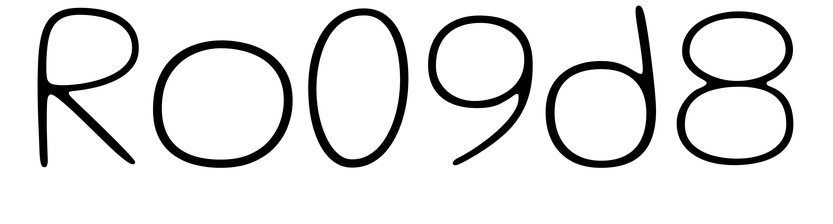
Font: Gluten_Thin